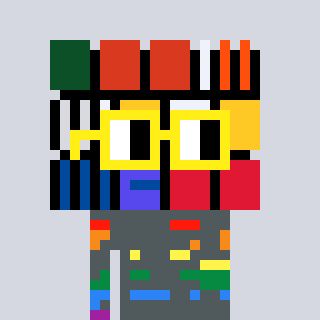
a pixel art character with square yellow glasses, a abstract-shaped head and a purple-colored body on a cool background